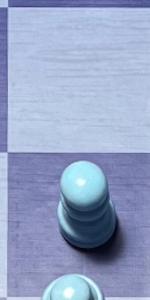
Label: Pawn_White